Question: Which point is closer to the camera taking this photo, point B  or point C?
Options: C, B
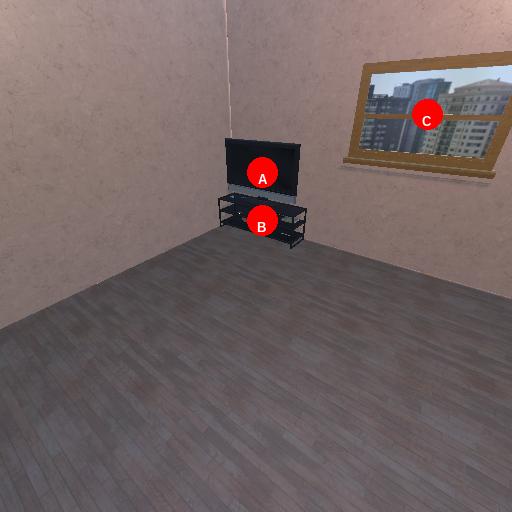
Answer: C